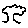
Label: tree